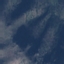
Land use / land cover: HerbaceousVegetation